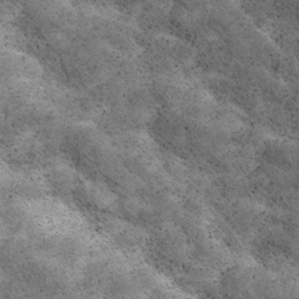
Label: non_frost